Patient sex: F
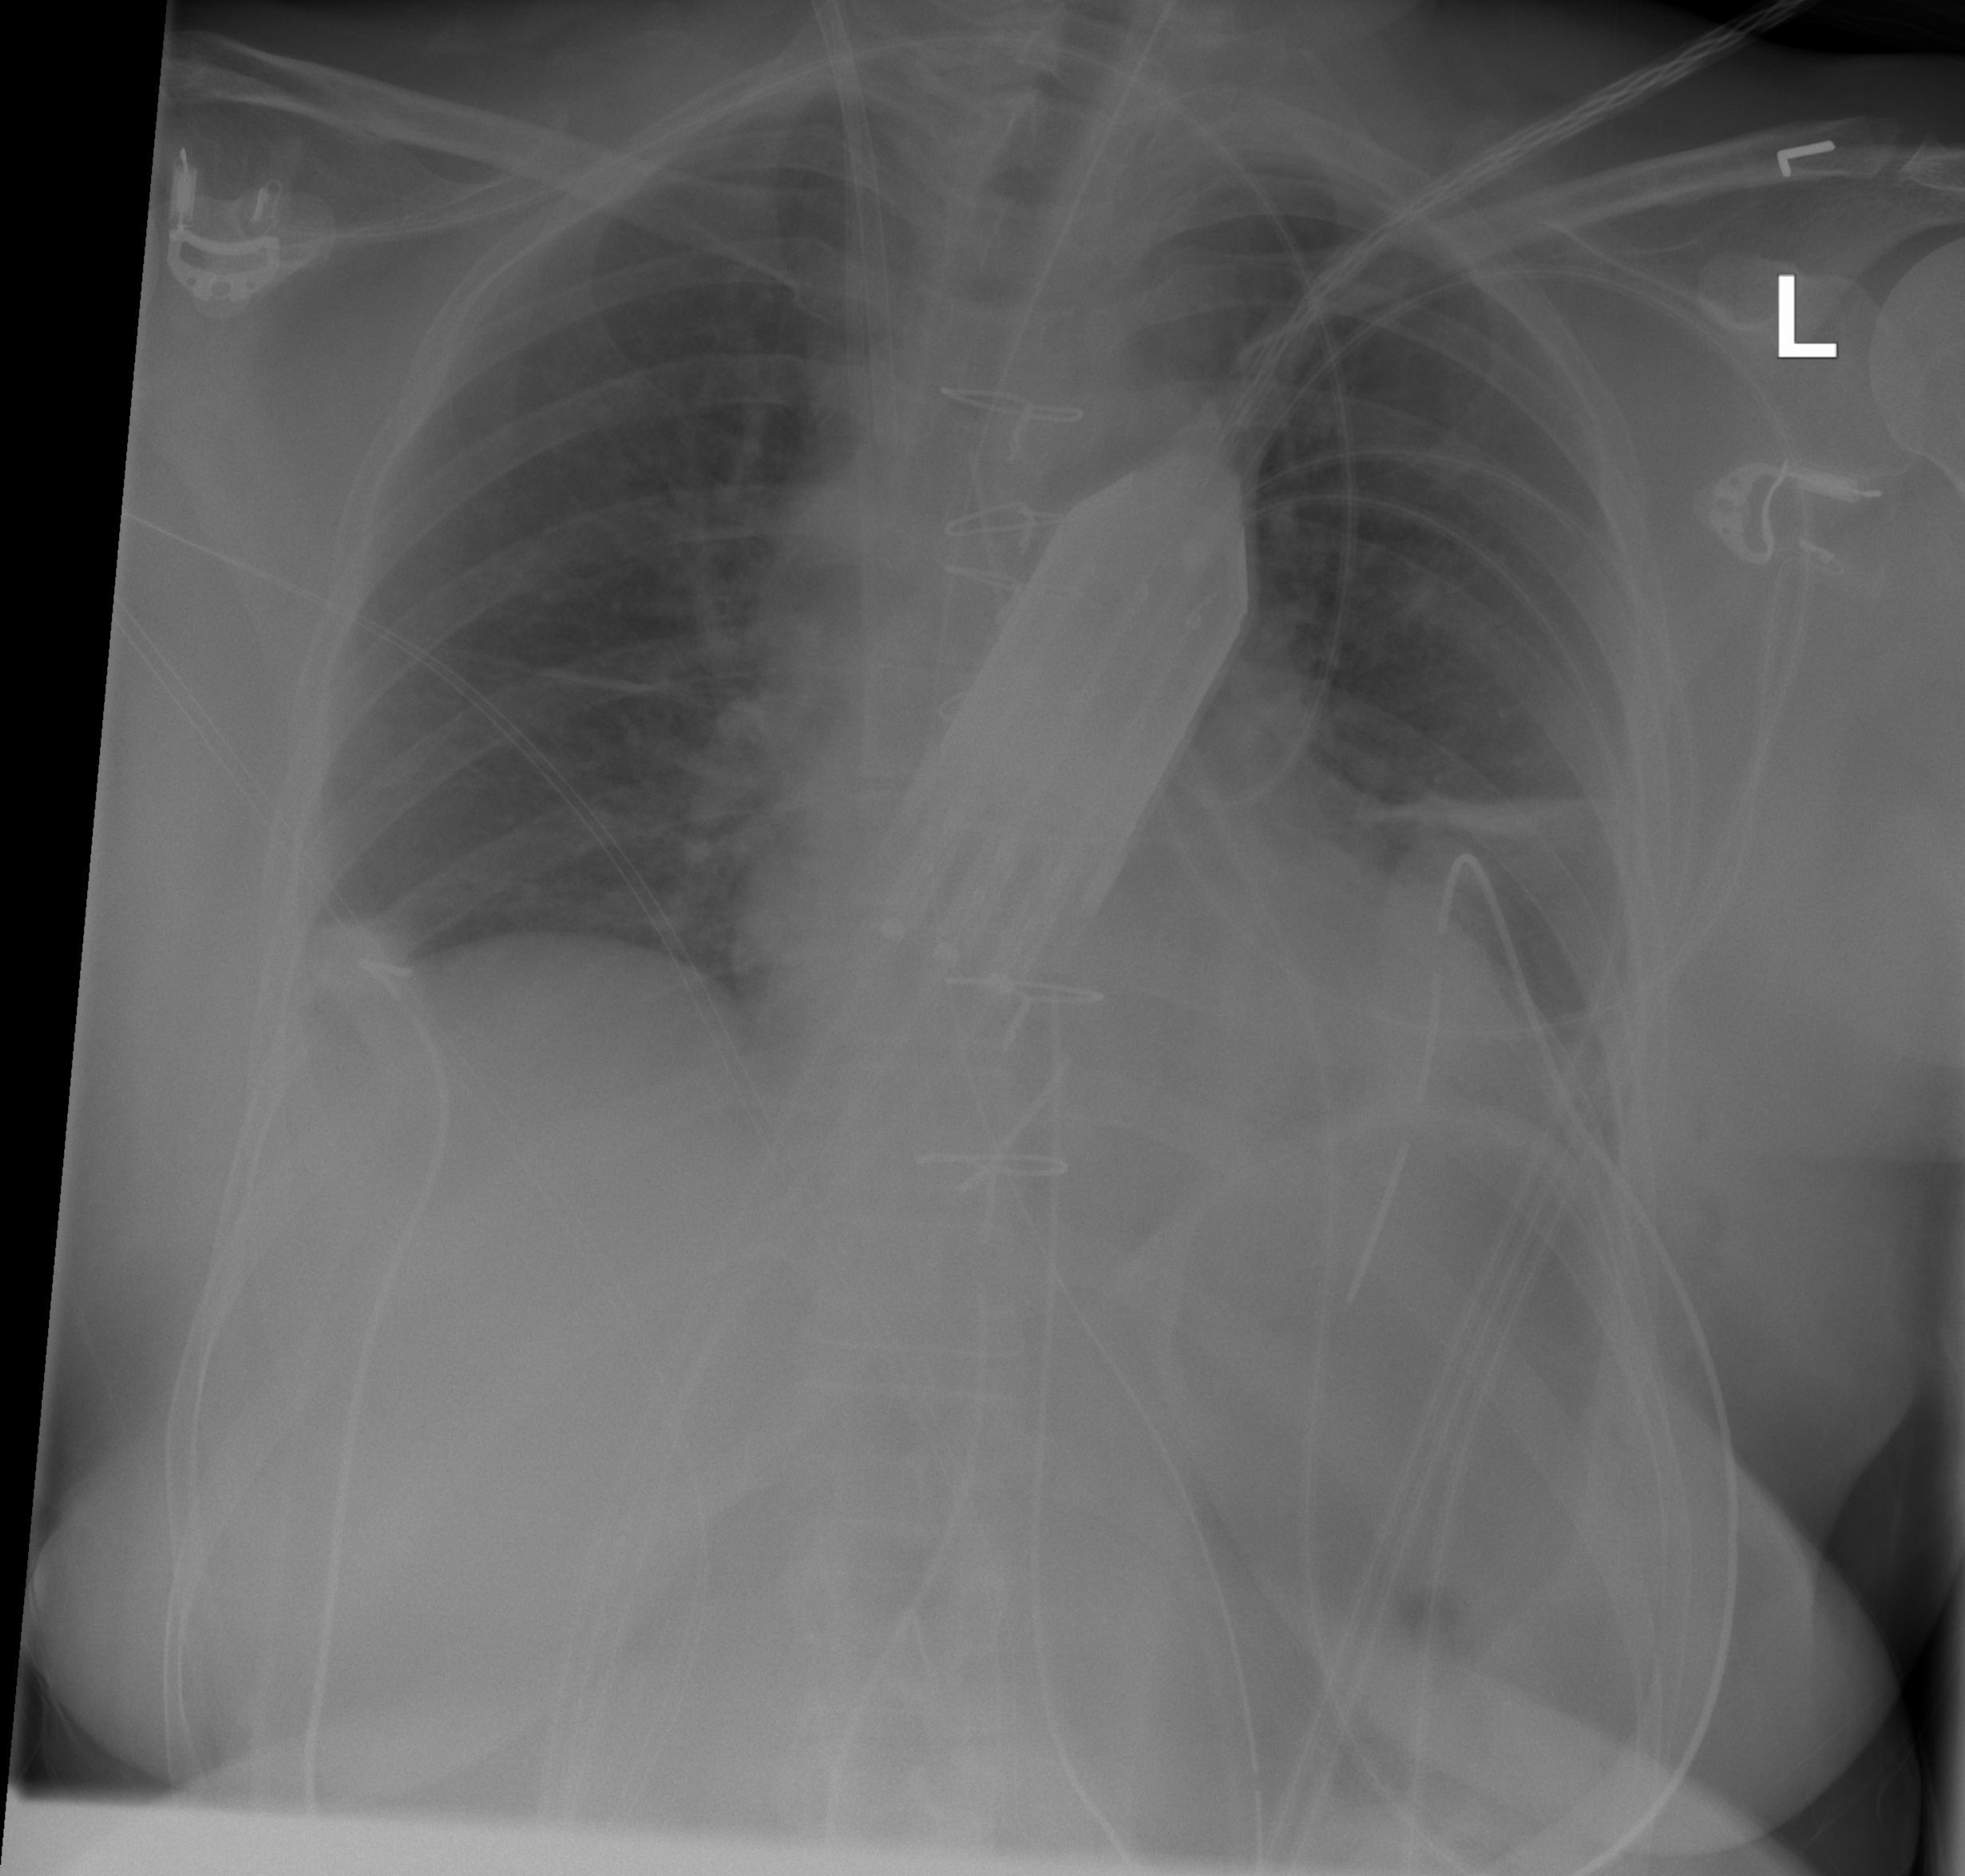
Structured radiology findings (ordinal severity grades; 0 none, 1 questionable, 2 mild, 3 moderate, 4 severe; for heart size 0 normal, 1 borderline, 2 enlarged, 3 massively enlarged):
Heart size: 2
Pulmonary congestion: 0
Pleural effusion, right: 0
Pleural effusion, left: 0
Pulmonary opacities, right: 0
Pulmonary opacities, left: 0
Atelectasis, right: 2
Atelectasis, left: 3